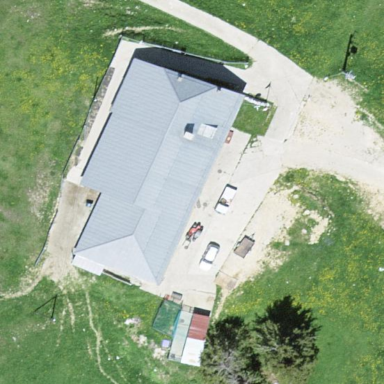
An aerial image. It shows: Farmyard area.